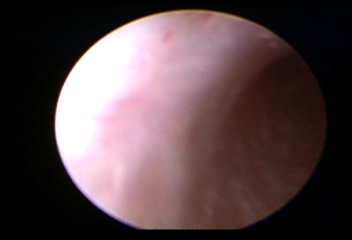
Modality: WLC
Class: Normal mucosa
Bladder cancer association: No